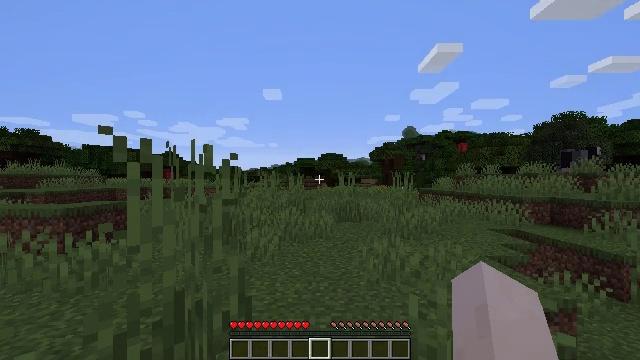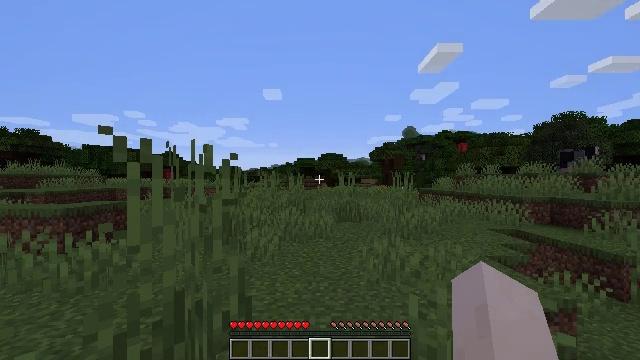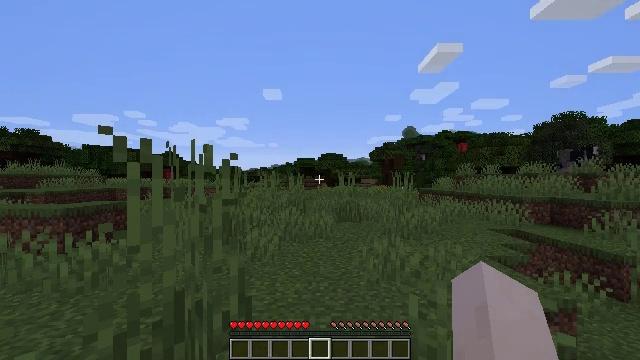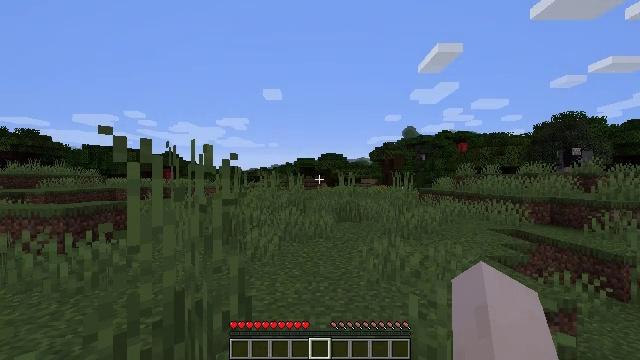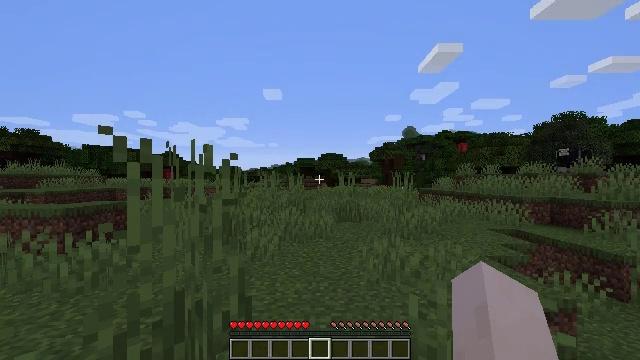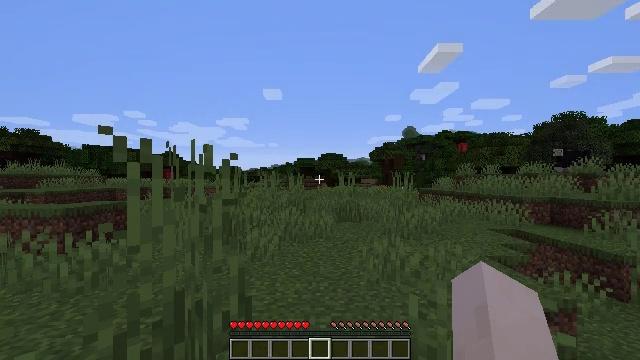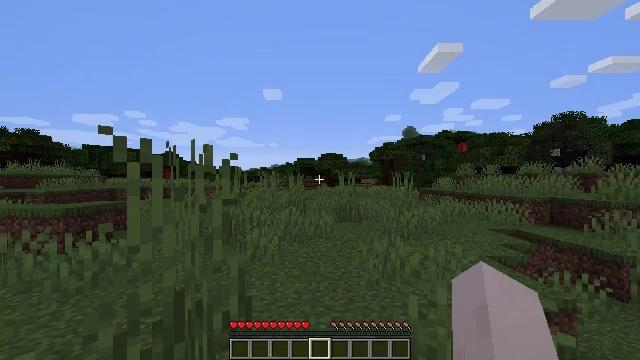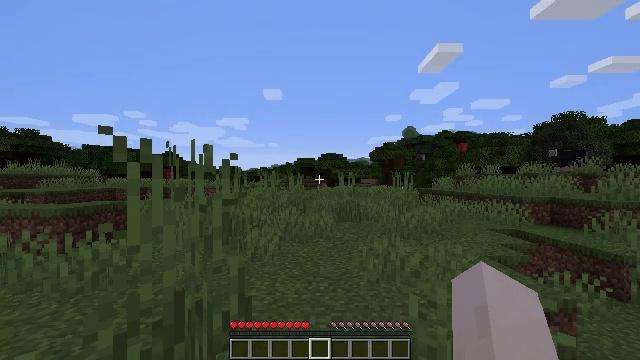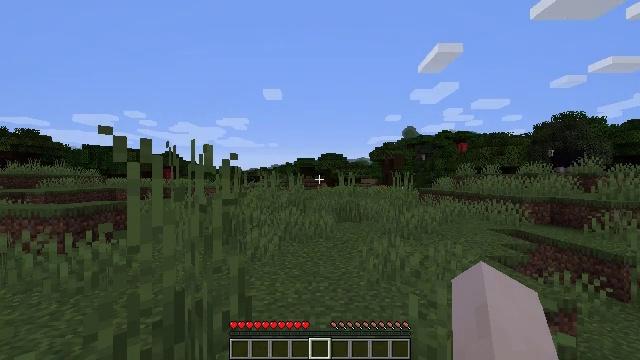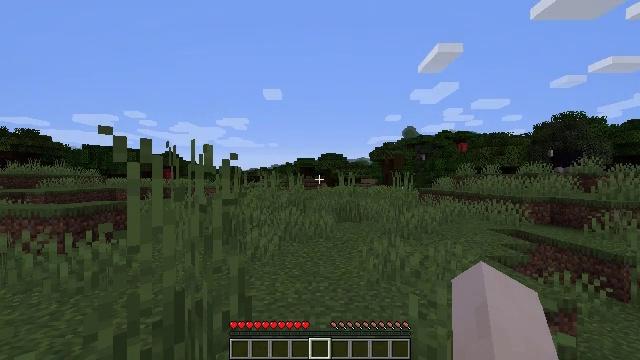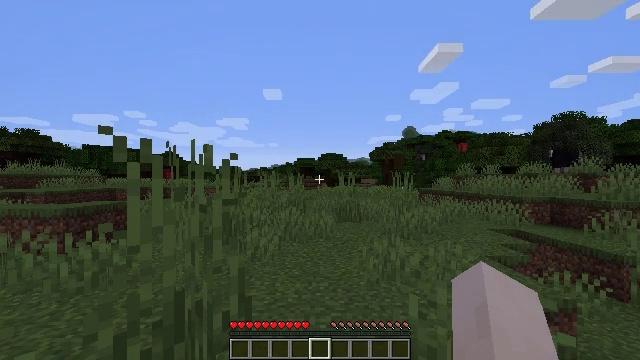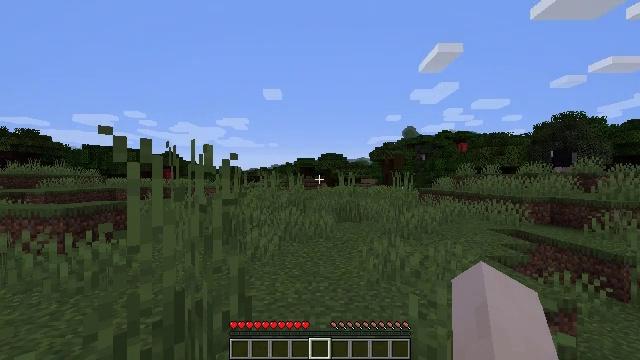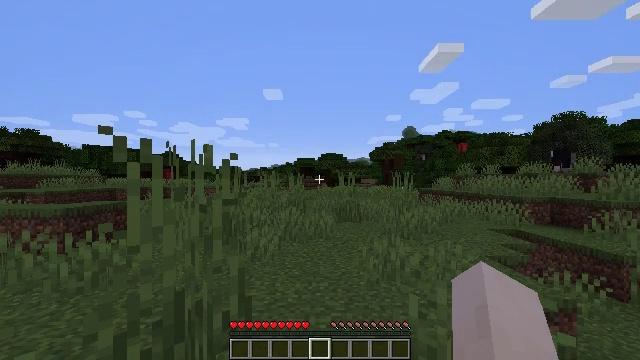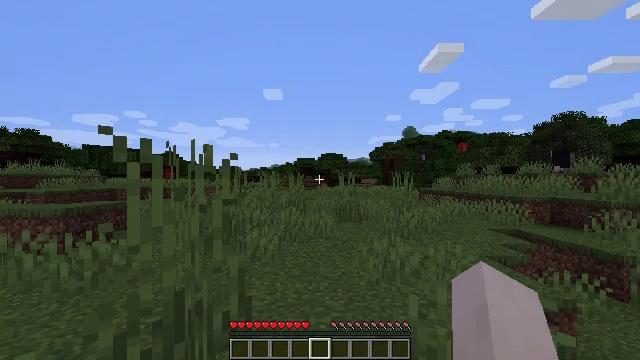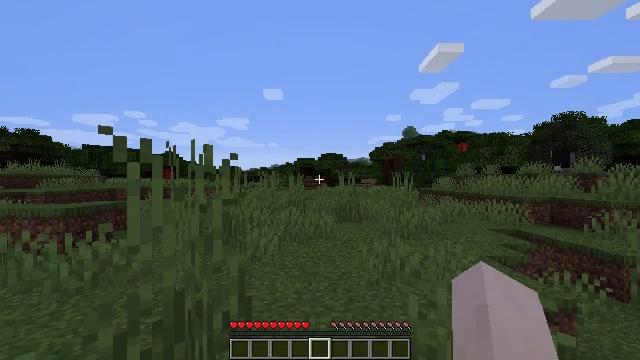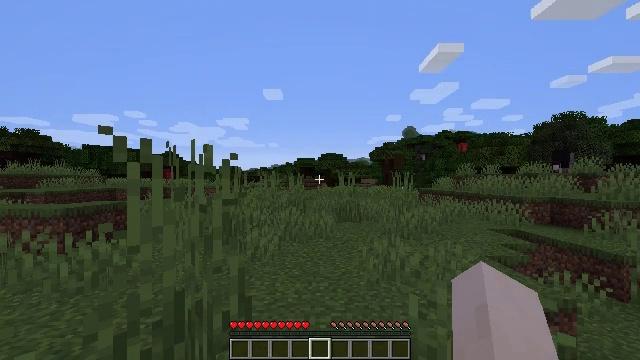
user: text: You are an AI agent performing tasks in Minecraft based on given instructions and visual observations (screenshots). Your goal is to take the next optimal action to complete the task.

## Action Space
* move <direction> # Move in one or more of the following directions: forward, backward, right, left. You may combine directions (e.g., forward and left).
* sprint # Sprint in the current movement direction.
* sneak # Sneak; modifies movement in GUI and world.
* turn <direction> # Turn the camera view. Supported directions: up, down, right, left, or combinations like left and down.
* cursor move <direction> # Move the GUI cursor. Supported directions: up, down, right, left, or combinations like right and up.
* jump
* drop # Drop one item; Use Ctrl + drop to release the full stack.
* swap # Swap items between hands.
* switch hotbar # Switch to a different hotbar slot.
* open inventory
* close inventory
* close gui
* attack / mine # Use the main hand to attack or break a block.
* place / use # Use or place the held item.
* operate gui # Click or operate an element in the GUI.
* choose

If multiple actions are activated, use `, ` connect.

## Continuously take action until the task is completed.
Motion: motion action
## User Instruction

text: Mine the dark oak log from a tree.
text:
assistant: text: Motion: no_op
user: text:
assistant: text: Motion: no_op
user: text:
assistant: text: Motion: no_op
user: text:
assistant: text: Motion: no_op
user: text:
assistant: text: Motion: no_op
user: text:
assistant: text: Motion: no_op
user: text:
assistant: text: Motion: no_op
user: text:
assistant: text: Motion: no_op
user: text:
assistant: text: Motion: no_op
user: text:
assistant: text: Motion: no_op
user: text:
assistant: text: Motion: no_op
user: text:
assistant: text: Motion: no_op
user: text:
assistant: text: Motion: no_op
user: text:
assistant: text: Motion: no_op
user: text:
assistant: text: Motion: no_op
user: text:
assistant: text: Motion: no_op
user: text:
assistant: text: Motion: no_op
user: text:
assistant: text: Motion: no_op
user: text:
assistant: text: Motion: no_op
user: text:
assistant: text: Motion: no_op
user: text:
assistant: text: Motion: no_op
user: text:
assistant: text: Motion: no_op
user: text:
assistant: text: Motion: no_op
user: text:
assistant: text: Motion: no_op
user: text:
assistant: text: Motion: no_op
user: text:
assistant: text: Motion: no_op
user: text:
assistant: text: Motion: no_op
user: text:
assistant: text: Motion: no_op
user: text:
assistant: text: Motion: no_op
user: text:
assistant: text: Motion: no_op